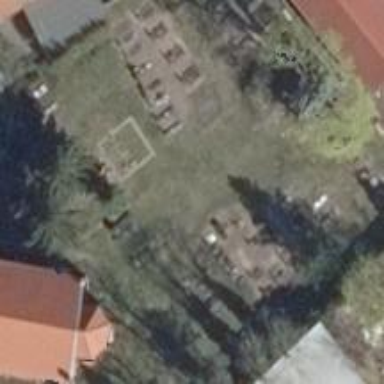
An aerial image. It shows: Grave yard.